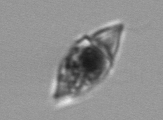
Label: Amphidinium